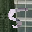
Label: 5